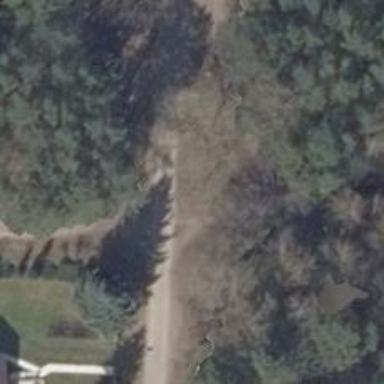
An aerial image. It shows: Compacted track road with grade3 tracktype.